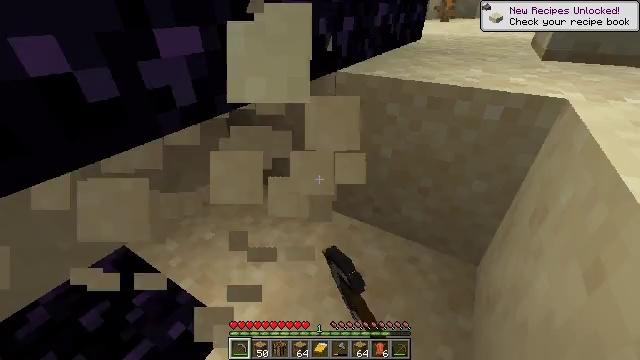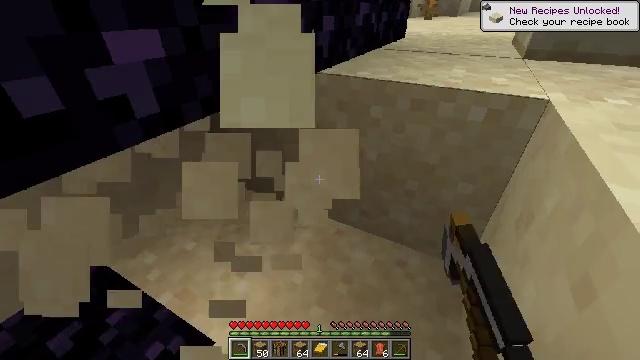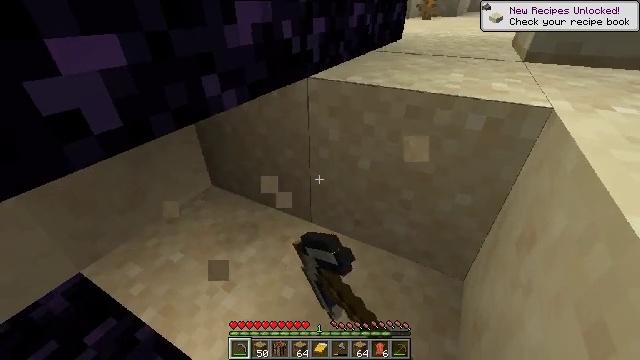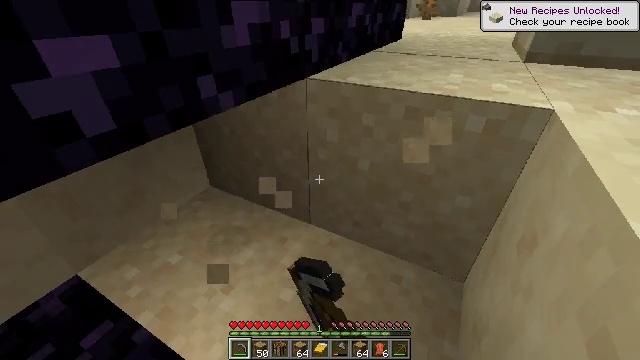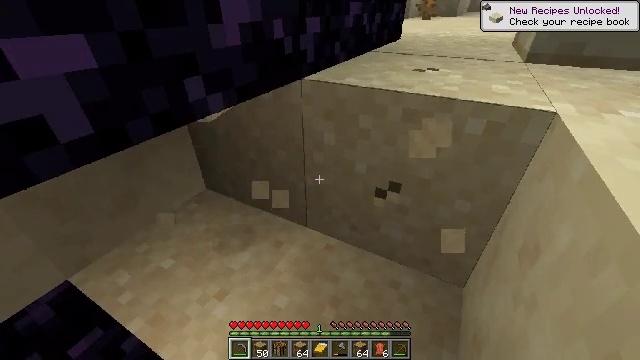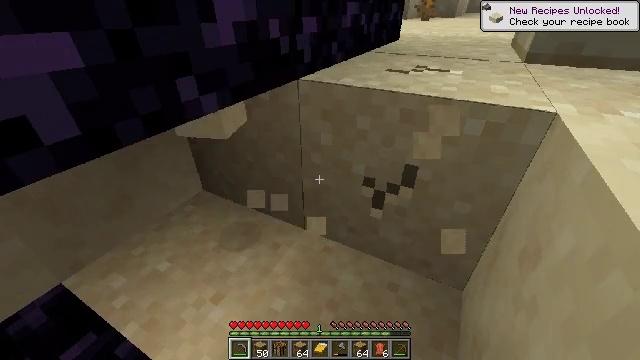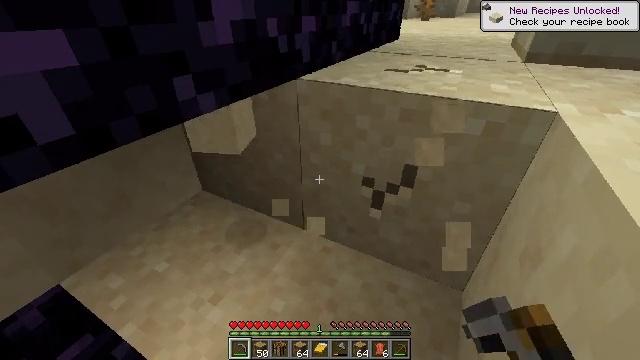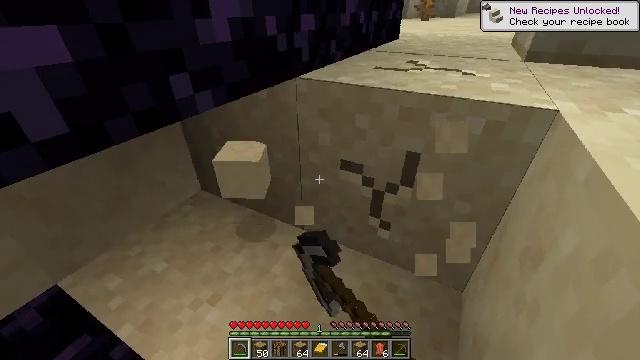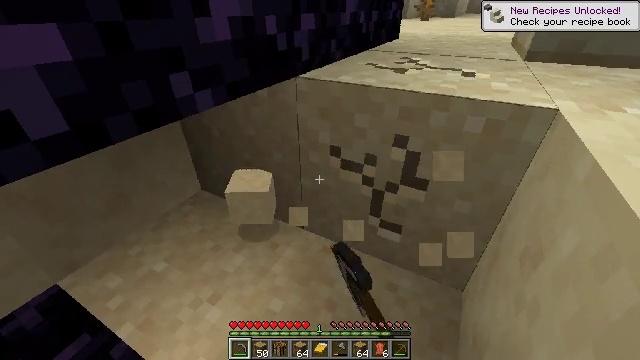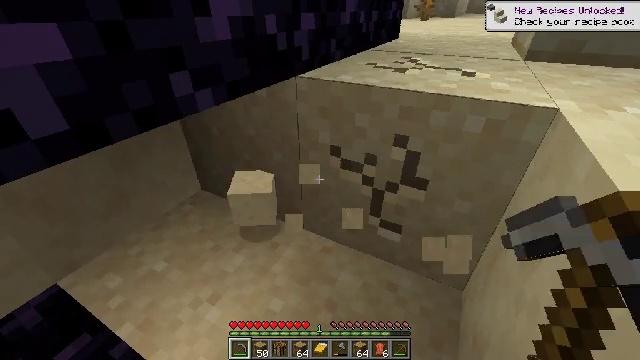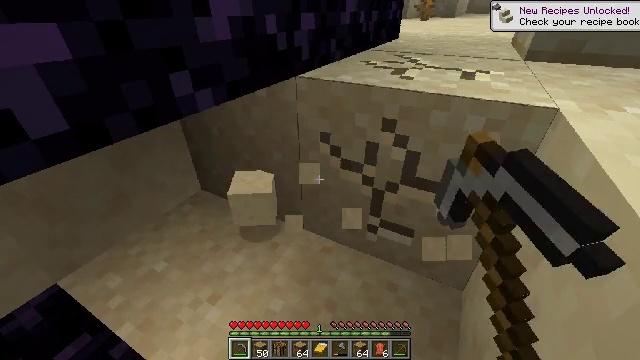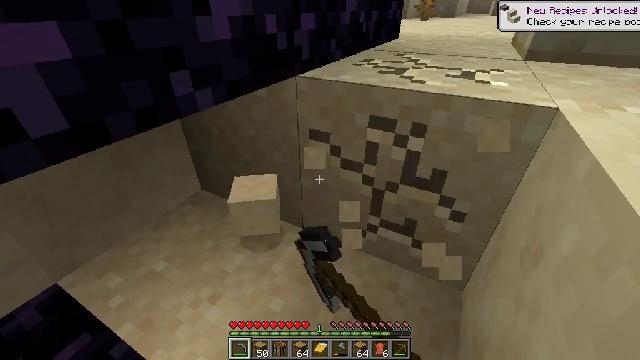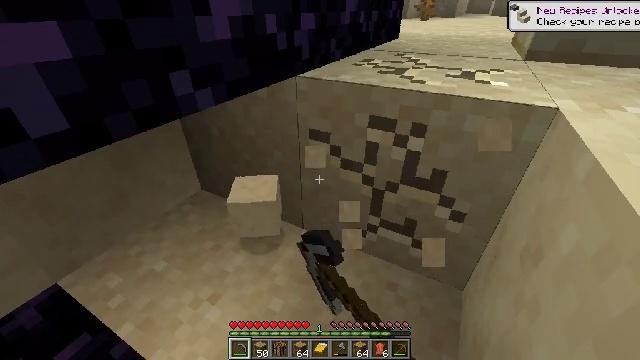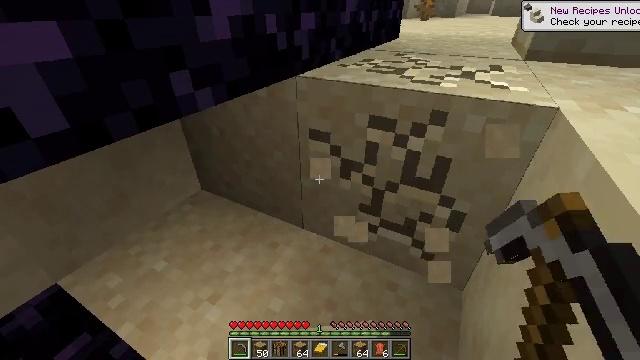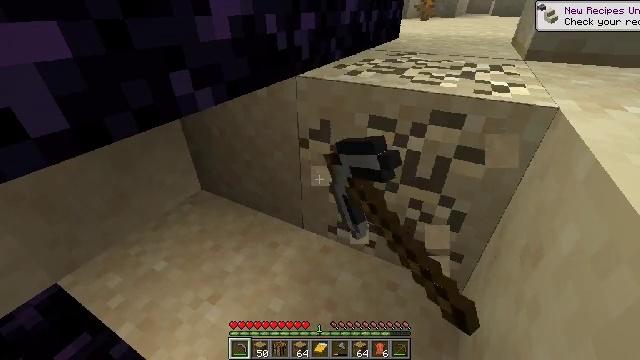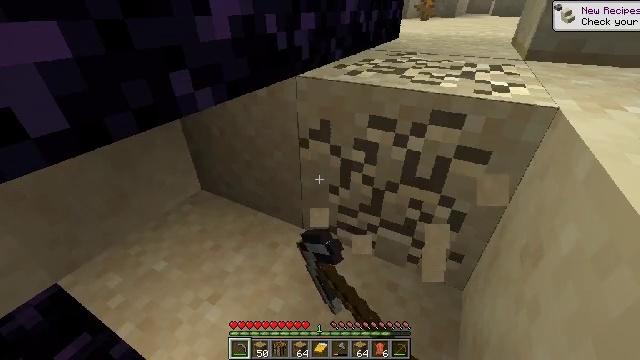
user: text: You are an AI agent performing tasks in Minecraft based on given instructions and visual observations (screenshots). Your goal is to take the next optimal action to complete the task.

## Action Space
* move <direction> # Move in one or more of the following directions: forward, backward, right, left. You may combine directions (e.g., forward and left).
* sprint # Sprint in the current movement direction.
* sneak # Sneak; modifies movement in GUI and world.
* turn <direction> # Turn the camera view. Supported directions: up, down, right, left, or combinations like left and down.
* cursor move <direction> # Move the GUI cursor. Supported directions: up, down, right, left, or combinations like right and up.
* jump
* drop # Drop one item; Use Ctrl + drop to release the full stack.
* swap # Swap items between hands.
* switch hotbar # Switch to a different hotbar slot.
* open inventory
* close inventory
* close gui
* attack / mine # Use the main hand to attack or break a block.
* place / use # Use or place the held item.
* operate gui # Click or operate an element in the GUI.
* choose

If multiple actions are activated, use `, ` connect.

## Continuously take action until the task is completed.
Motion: motion action
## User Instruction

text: Gather sand from the desert.
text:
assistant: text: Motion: move forward and move right, sneak, turn right, attack / mine
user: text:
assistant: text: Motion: move forward and move right, sneak, attack / mine
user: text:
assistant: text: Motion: sneak, attack / mine
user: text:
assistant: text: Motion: sneak, attack / mine
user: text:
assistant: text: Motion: sneak, attack / mine
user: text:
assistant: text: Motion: sneak, attack / mine
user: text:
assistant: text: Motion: sneak, attack / mine
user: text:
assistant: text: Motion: sneak, attack / mine
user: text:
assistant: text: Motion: sneak, attack / mine
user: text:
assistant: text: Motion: sneak, attack / mine
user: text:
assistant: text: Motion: sneak, attack / mine
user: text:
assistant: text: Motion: sneak, attack / mine
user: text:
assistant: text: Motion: sneak, attack / mine
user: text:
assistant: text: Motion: sneak, attack / mine
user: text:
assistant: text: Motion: sneak, attack / mine
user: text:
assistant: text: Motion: sneak, attack / mine
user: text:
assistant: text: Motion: sneak, attack / mine
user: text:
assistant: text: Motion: sneak, attack / mine
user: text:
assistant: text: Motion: sneak, attack / mine
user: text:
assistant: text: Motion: sneak, attack / mine
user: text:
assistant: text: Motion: sneak, attack / mine
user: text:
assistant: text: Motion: sneak, attack / mine